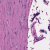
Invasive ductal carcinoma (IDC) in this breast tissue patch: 1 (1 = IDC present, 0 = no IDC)